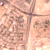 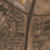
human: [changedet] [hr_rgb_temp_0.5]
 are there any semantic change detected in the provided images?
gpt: Everything remains the same.